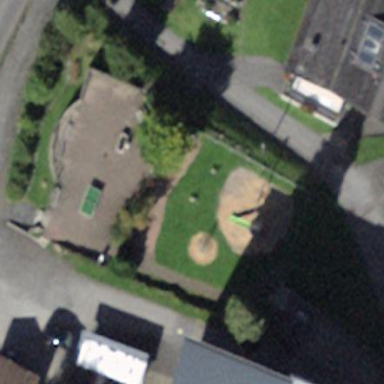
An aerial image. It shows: Playground area for leisure activities on the land.